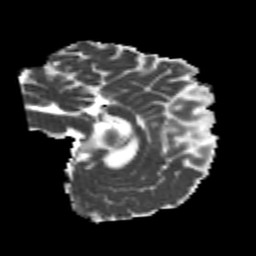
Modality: MD
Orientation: sagittal
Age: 22
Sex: male
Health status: healthy
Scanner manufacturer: philips
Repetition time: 7.386 s
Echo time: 0.08599 s